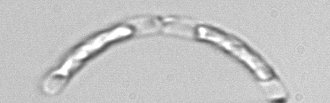
Label: Guinardia_striata